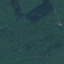
Land use / land cover class: Forest